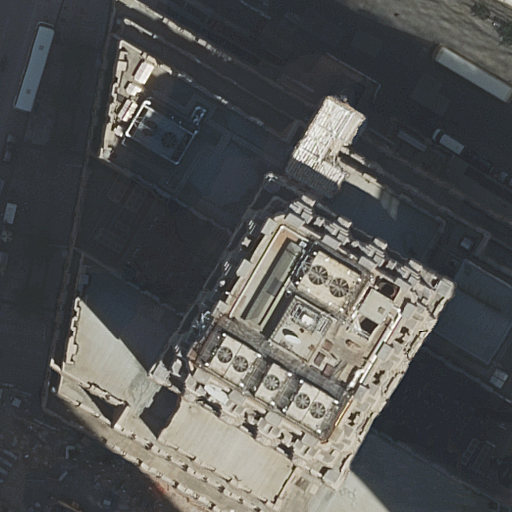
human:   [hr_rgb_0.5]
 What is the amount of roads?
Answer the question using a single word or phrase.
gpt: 3

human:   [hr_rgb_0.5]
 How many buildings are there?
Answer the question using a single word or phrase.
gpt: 1

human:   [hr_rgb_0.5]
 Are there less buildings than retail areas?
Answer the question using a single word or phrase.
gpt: no

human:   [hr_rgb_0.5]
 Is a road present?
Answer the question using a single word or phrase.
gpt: yes

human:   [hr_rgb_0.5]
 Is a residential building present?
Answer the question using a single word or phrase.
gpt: yes

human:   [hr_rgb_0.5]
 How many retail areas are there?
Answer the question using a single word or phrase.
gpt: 1

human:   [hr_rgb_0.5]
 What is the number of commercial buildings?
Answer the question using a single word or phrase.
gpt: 0

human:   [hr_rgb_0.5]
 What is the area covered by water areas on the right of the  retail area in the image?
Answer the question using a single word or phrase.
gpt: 0m2

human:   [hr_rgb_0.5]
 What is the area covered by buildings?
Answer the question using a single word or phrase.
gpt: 7007m2

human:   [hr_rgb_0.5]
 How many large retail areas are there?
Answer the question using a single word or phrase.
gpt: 0

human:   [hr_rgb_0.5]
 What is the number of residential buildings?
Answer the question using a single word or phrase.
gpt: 1

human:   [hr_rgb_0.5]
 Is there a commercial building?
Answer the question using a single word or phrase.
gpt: no

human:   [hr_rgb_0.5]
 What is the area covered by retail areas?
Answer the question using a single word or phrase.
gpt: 0m2

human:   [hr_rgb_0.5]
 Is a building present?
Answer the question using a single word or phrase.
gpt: yes

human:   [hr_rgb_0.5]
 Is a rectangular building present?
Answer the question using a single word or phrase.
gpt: no

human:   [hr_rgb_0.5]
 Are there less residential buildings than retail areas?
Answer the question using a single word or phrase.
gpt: no

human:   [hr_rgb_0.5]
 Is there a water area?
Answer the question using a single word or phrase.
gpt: no

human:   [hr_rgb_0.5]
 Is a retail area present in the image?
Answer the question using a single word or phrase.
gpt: yes

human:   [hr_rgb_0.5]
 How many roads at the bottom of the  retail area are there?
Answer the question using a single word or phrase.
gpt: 0

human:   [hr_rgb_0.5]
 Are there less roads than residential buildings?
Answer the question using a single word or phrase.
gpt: no

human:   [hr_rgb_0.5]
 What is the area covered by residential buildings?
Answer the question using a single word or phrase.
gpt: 7007m2

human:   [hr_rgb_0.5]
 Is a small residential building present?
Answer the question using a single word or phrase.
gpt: no

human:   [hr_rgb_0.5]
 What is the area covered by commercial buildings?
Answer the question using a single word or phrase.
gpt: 0m2

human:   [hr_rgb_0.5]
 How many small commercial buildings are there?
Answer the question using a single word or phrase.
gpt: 0

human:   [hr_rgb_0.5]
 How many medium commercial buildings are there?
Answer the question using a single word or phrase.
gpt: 0

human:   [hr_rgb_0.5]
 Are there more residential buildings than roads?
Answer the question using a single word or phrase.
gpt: no

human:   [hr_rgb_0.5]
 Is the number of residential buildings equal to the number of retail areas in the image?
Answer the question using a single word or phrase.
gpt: yes

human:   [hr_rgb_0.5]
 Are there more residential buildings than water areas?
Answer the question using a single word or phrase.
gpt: yes

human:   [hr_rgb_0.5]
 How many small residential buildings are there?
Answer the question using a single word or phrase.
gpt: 0

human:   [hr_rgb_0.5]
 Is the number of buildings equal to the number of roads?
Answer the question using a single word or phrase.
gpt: no

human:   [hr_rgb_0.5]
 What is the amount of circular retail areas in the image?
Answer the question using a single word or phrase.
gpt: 0

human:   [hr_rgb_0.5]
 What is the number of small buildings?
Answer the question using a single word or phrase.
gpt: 0

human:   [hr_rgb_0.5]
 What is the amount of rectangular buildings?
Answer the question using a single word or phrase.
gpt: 0

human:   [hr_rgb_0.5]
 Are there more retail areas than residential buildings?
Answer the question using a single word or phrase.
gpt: no

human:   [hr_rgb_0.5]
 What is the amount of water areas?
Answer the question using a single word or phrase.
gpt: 0

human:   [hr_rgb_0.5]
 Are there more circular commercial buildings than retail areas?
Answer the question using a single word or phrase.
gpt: no

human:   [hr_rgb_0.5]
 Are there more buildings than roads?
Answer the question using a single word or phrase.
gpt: no

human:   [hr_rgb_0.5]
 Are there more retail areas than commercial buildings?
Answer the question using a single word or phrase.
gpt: yes

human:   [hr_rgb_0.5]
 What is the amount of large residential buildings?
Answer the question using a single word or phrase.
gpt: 1

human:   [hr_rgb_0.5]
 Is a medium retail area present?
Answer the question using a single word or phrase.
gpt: no

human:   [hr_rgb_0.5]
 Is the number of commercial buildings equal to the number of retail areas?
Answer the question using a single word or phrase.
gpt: no

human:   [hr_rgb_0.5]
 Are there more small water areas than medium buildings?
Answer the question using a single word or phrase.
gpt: no

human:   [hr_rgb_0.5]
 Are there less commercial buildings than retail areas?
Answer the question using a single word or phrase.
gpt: yes

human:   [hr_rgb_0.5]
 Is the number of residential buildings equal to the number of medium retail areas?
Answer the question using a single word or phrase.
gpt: no

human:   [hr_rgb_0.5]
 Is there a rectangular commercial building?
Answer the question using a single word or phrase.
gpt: no

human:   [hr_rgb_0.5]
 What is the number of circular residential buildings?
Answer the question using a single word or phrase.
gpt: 0

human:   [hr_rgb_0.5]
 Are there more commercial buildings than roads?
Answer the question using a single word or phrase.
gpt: no

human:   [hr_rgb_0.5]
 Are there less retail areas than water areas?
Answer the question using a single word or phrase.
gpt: no

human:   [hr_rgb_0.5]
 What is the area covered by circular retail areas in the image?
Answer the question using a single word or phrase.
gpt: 0m2

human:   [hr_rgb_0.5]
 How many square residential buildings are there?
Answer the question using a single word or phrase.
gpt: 0

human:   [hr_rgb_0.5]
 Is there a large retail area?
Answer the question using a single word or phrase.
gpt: no

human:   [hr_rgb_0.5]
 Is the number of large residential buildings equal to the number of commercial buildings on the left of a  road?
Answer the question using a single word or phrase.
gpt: no

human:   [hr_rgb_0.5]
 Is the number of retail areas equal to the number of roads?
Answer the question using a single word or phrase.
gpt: no

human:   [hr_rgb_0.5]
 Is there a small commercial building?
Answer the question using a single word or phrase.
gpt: no

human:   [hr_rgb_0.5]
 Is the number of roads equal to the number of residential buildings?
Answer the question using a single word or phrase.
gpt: no

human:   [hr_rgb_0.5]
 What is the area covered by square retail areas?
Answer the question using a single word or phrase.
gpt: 0m2

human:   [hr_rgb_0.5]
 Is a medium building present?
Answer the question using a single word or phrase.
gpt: no

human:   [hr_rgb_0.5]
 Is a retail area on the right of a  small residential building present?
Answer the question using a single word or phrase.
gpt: no

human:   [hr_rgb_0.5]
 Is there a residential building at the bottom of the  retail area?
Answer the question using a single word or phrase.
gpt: no

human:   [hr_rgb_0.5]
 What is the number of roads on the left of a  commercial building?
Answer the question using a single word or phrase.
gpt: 0

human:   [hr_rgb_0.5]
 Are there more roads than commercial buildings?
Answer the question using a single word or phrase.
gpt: yes

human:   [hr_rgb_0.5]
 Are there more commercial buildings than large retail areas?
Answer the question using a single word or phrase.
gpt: no

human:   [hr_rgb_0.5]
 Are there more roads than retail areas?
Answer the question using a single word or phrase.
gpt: yes

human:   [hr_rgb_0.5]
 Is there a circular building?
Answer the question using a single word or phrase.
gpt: no